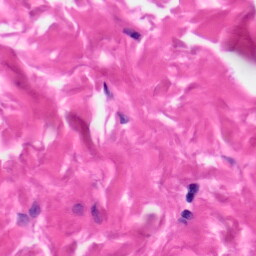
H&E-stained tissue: Skin